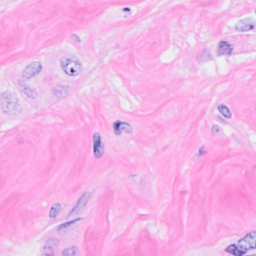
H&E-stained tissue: Breast